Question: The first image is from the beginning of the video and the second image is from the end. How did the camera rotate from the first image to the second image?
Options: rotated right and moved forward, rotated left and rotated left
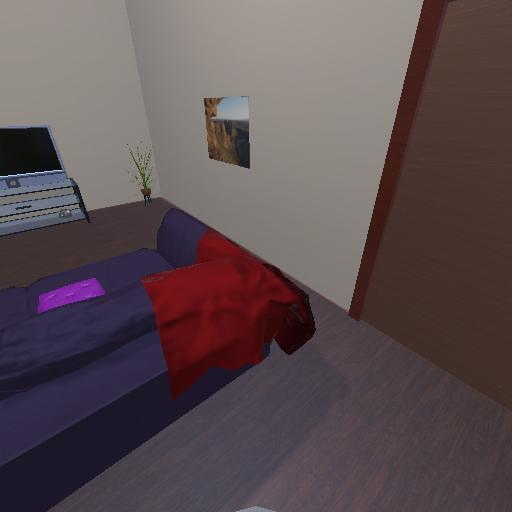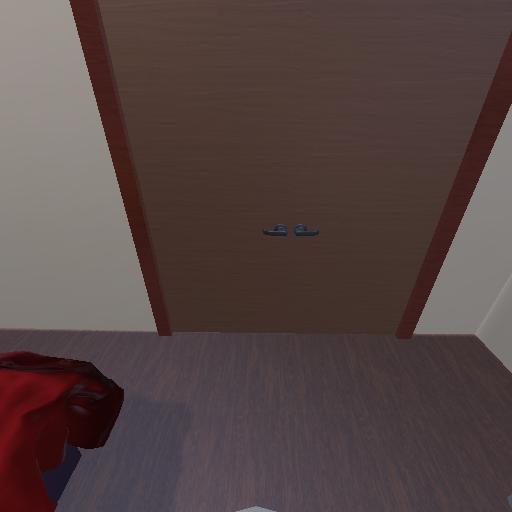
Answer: rotated right and moved forward